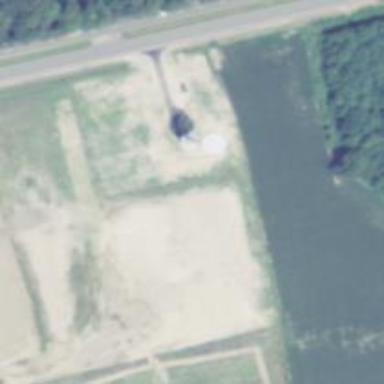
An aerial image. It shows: Water tower that is man-made.